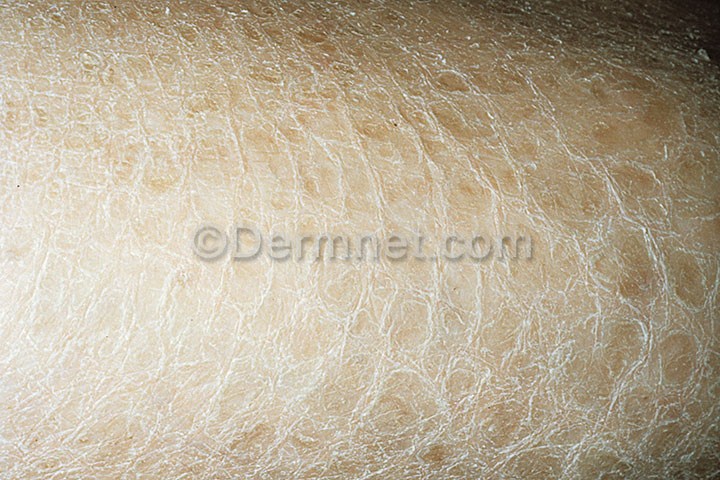
Disease: Atopic Dermatitis Photos